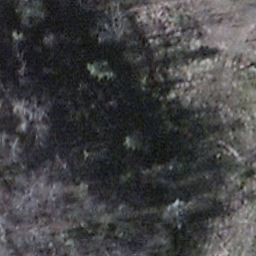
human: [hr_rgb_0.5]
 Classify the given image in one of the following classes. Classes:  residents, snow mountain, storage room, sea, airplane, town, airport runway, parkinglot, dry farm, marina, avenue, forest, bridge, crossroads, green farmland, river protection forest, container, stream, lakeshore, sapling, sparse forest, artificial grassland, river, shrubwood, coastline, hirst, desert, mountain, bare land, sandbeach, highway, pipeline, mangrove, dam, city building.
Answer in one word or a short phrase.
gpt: shrubwood